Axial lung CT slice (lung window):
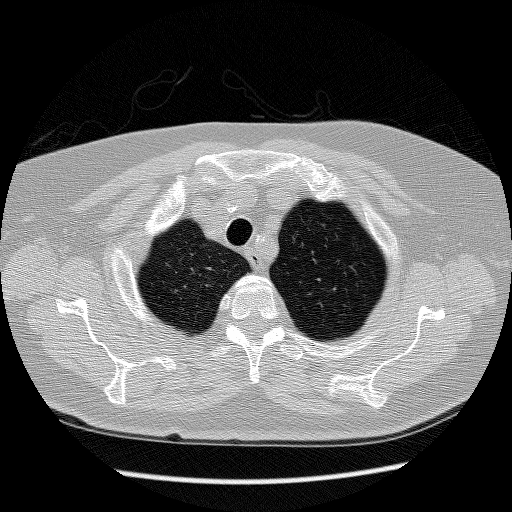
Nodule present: no